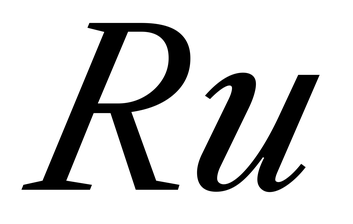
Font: LibreCaslonText-Italic_Italic